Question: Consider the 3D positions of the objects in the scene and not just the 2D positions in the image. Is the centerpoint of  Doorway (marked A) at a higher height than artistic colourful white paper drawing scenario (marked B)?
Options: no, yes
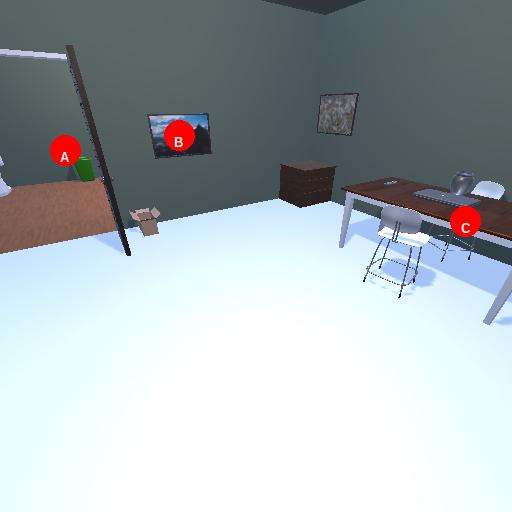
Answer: no